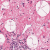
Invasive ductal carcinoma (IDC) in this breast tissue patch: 0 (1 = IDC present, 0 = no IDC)